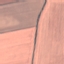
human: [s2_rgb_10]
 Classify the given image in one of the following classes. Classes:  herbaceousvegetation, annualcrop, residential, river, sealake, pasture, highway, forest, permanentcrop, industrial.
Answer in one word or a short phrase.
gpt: AnnualCrop